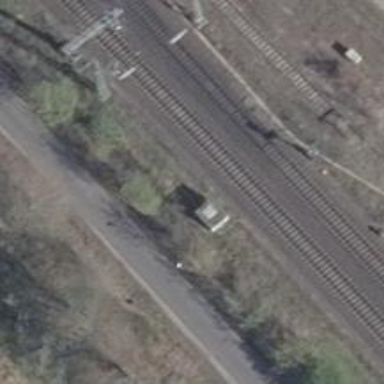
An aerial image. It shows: Railway switch.